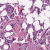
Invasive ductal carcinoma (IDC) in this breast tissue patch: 1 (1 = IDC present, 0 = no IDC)